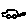
Label: car